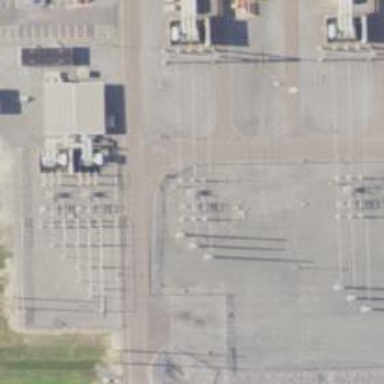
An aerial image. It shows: Switch used for power control.